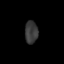
Tissue: skin
Cell type: Epithelial cells
Senescence score: 0.7678
Nuclear area (px): 285
Mean DAPI intensity: 57.249